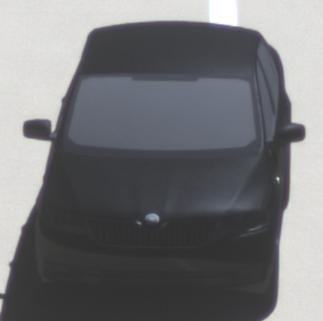
Make: Skoda
Model: Rapid
Detailed model: Rapid 1.2 Active Limousine
Model produced from: 2012/10
Model produced until: 2015/04
Doors: 5
Color: black
Road condition: dry road
Daytime: midday
Contrast: high contrast